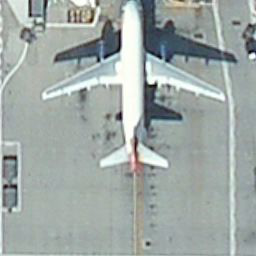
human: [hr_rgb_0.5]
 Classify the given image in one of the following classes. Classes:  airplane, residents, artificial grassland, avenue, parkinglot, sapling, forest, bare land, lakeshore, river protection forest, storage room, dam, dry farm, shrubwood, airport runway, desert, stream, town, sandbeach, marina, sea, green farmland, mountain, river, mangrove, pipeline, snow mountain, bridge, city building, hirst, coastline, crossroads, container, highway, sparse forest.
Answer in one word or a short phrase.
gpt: airplane